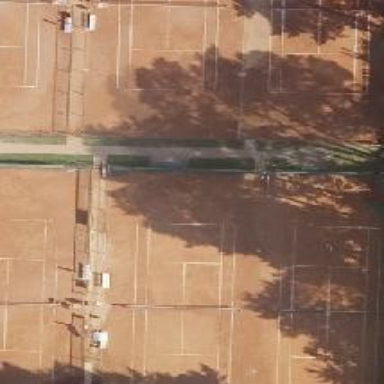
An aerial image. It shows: Tennis court on pitch.